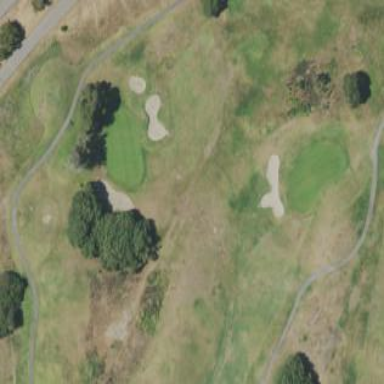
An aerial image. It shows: Golf fairway surrounded by grass.